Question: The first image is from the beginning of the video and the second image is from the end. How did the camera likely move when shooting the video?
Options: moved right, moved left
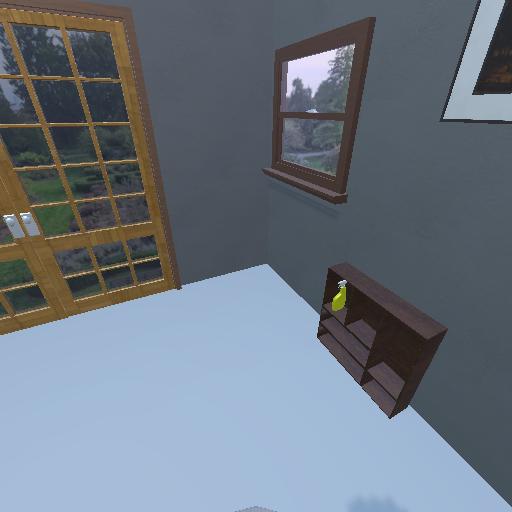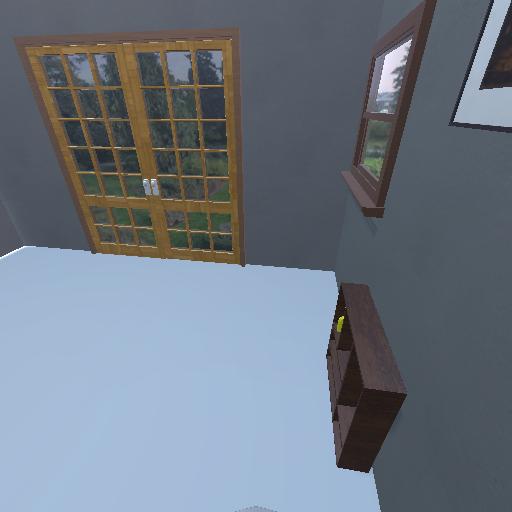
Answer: moved right